Interaction volume radius: 5 \u00c5
Interaction volume height: 35 \u00c5
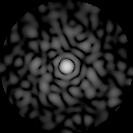
Disorder parameter: 0.8115